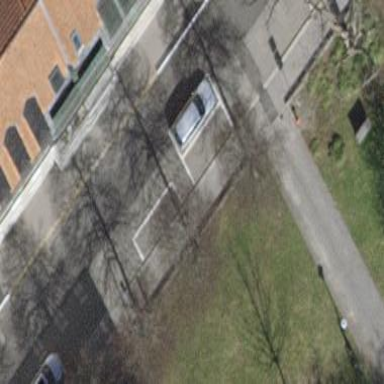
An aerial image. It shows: Asphalt parking lane.